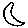
Label: moon